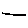
Label: line